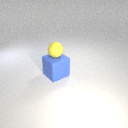
small yellow rubber sphere above large blue rubber cube